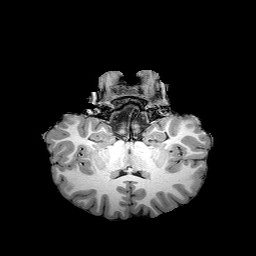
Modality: T1w
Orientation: sagittal
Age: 20
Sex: female
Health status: healthy